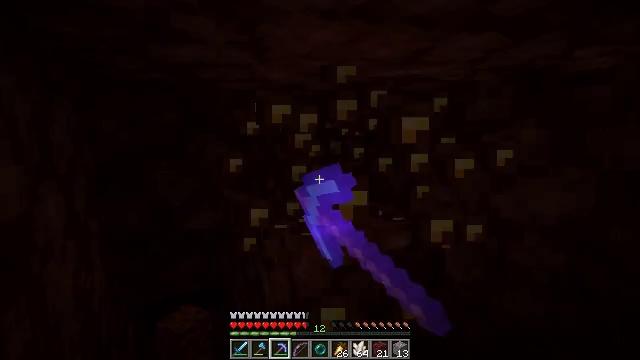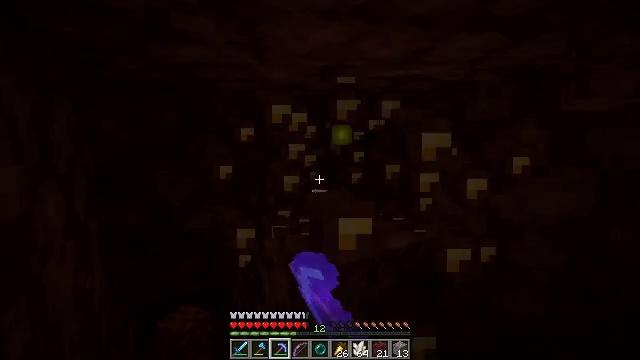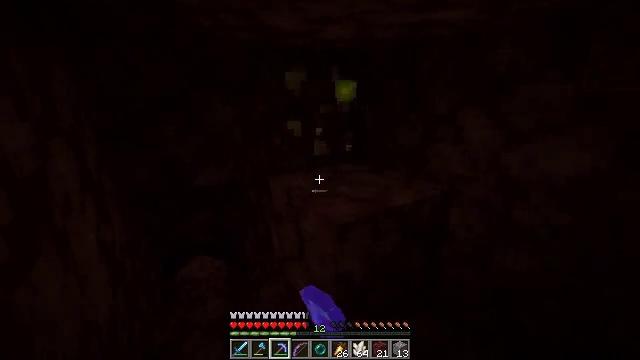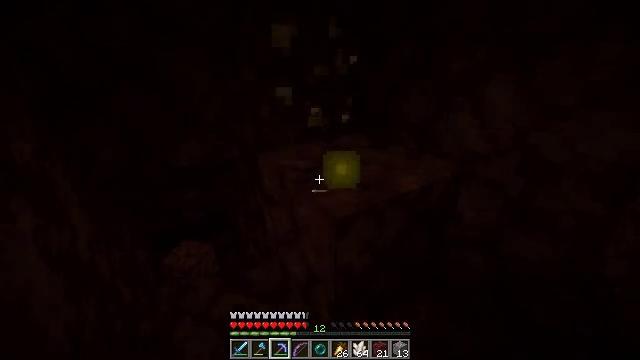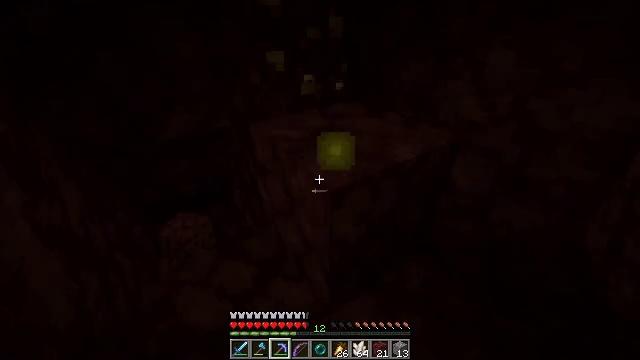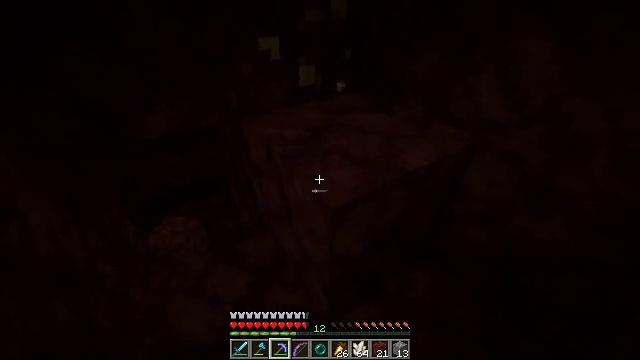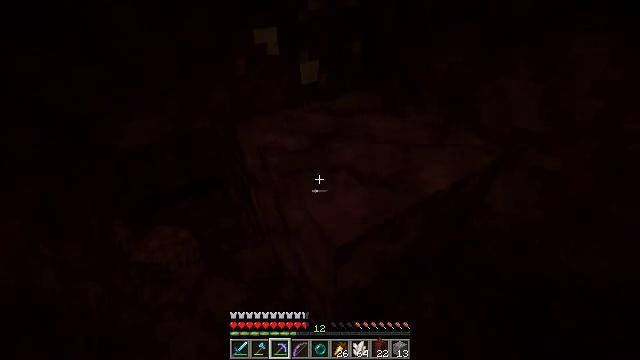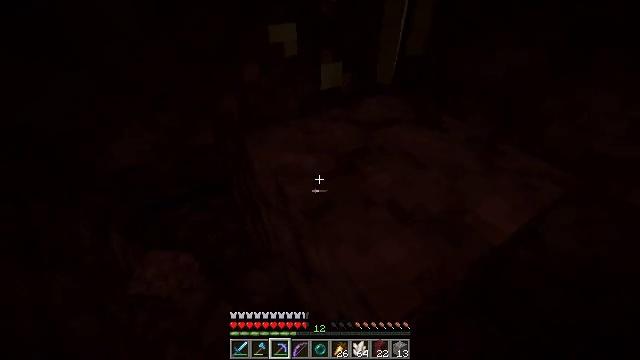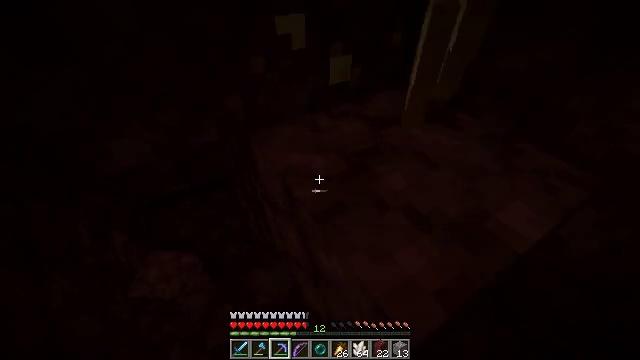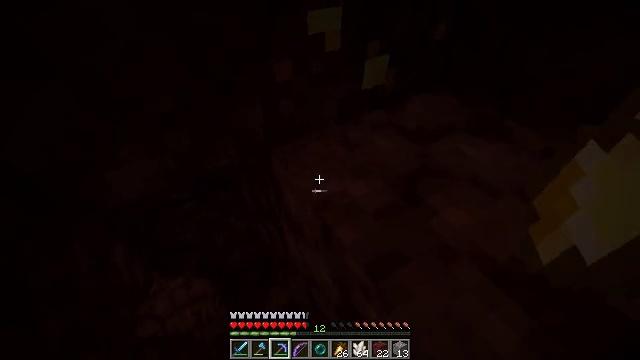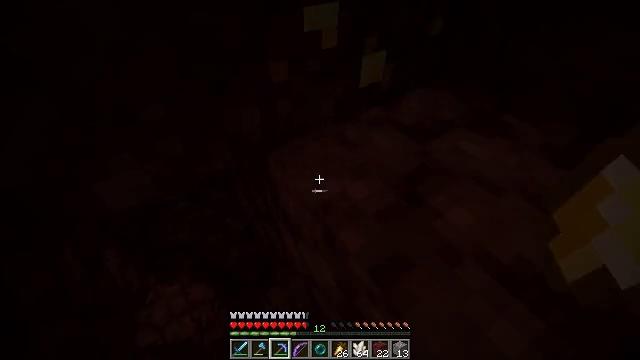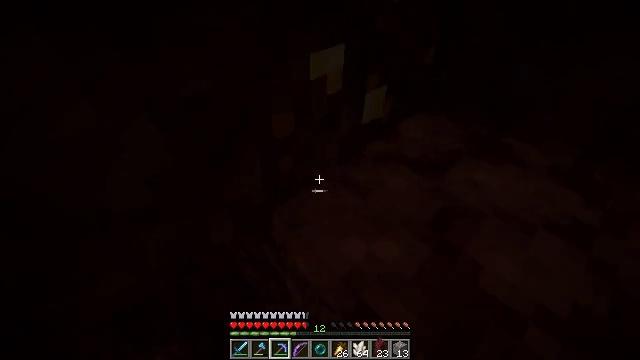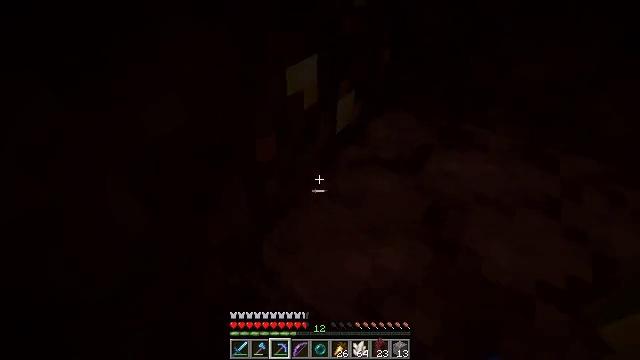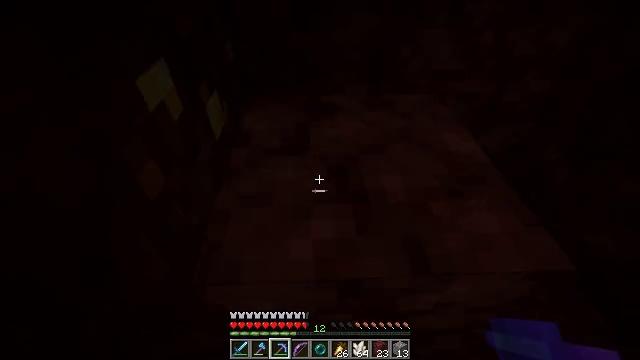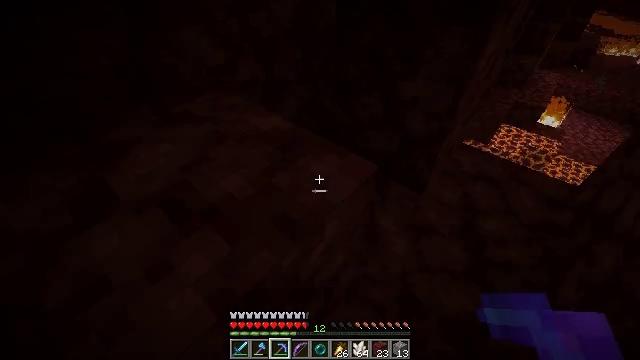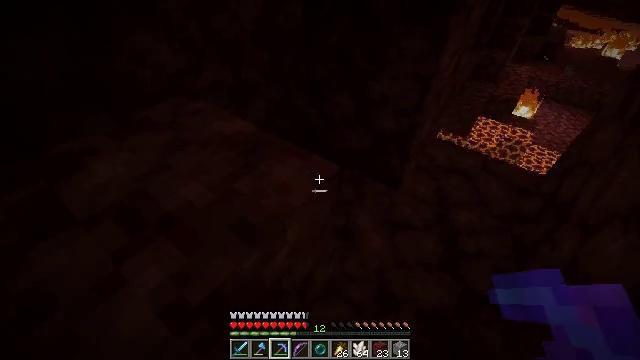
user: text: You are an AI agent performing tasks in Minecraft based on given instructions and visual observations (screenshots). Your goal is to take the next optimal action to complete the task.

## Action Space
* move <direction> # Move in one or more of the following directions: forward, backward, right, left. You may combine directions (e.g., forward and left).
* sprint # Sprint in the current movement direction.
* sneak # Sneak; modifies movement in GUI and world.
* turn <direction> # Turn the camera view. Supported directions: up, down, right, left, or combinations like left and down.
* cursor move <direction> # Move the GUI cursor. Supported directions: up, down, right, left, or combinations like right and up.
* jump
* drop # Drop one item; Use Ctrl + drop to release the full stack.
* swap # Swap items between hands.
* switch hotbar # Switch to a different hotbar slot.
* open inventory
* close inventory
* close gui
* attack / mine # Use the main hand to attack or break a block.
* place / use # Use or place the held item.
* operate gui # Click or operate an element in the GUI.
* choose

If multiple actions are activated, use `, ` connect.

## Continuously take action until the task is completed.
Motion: motion action
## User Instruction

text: Collect netherrack in the Nether.
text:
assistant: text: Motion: no_op
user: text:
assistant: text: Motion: move forward, turn left and down
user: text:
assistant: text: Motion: move forward, turn right and down
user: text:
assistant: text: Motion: move forward, turn right and down
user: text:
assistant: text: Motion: move forward, turn down
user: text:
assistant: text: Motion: move forward, turn left and down
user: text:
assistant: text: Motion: move forward, turn down
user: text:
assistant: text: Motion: move forward, turn down
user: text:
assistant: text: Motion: move forward, turn down
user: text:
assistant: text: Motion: move forward, turn right and down
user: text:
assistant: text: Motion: move forward, turn right and up
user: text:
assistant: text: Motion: turn right
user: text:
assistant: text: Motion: turn right
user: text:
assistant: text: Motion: turn right
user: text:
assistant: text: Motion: move right, turn right
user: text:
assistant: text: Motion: move right
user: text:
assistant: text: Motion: move forward and move right
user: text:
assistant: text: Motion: move forward and move right, turn left
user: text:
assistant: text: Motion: move forward and move right, sprint, turn left and up
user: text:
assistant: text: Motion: move forward and move right, sprint, turn left and up
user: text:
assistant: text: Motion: sprint, turn left and up
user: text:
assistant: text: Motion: turn left and up
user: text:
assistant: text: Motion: turn left and up
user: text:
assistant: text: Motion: turn left and up
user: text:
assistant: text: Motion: turn left
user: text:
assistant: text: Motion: turn left
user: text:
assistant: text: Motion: no_op
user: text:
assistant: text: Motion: no_op
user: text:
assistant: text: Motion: turn right
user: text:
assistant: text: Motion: attack / mine